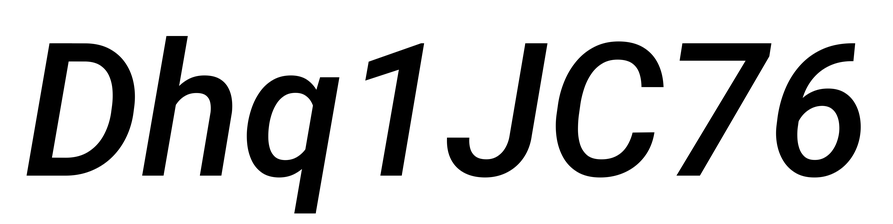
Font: Roboto-Italic_Medium_Italic